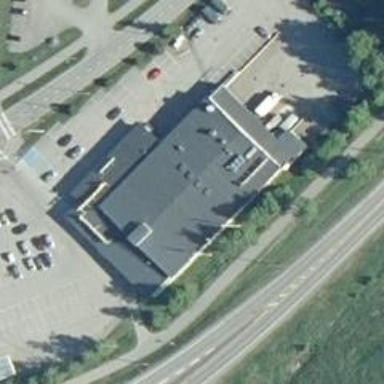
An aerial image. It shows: Supermarket.